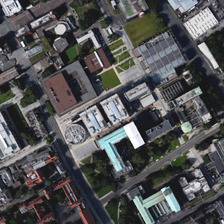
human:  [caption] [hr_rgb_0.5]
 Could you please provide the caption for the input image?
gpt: there are buildings, trees, roads and grassland .

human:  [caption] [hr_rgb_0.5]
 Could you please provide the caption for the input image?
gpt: they are black, white, blue, red buildings, gray roads, green trees and grassland .

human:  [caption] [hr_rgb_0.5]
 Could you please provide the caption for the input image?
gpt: there are buildings, trees, roads and grassland .

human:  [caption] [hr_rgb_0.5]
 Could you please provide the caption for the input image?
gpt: they are black, white, blue, red buildings, gray roads, green trees and grassland .

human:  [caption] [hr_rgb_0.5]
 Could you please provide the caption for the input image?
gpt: there are buildings, trees, roads and grassland .